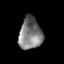
Tissue: prostate
Cell type: T cells
Senescence score: 0.2706
Nuclear area (px): 718
Mean DAPI intensity: 123.501